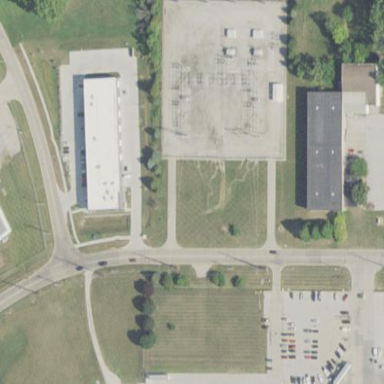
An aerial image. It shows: There is distribution substation enclosed by fence.